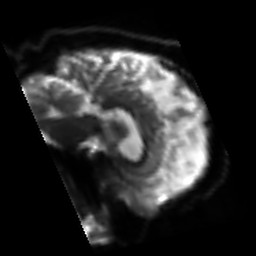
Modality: sbref
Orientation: sagittal
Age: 63
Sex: male
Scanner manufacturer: siemens
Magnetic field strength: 3 T
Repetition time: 3.2 s
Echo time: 0.081 s